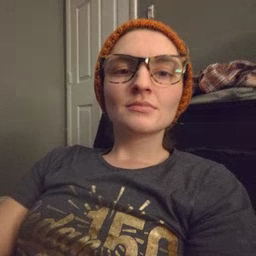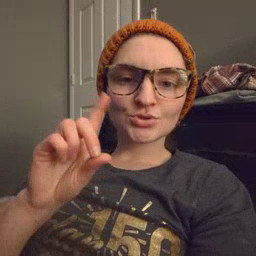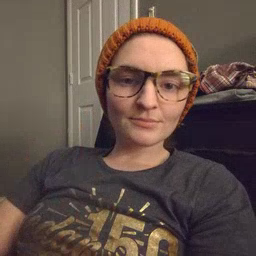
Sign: dog